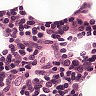
Metastatic tissue present: no